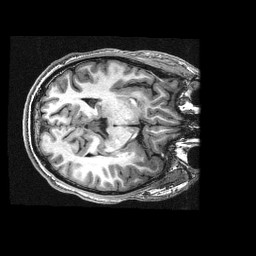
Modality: T1w
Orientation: axial
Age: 22
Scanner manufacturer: siemens
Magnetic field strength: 3 T
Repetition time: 2.3 s
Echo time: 0.00336 s